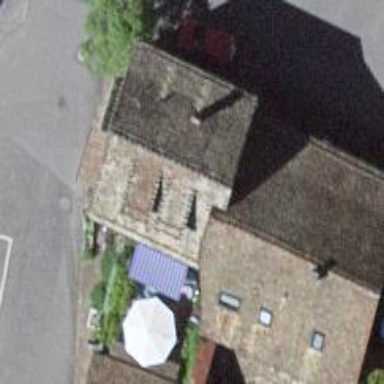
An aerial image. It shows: Gabled roof adorns the apartments building.